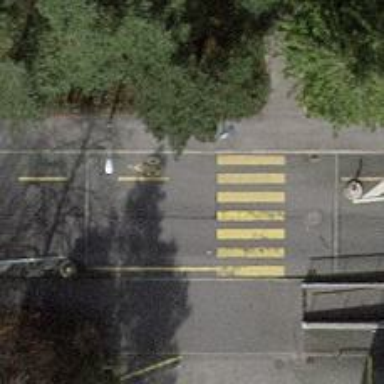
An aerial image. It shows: Residential road with asphalt surface. There are sidewalks on both sides and cycle lane on the left.